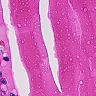
Metastatic tissue present: no